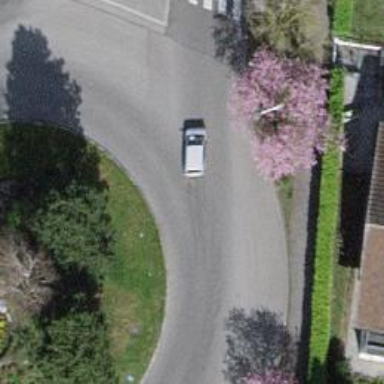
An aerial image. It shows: Tertiary road with asphalt surface leading to roundabout.